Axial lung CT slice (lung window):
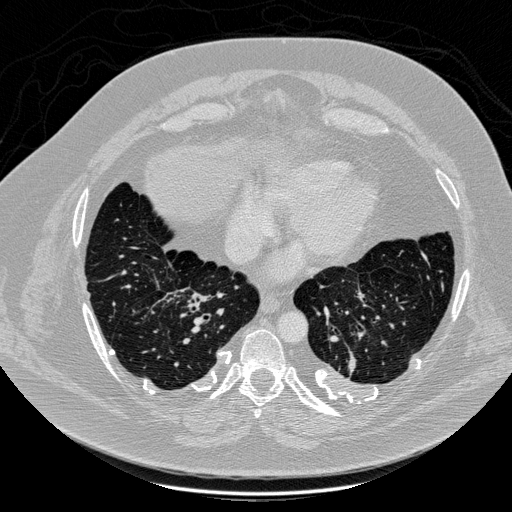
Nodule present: no